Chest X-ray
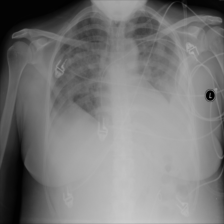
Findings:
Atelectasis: negative
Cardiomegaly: negative
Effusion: positive
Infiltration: negative
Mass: negative
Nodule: negative
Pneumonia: negative
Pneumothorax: negative
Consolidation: negative
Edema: negative
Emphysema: negative
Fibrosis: negative
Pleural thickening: negative
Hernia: negative